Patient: sex M, age 51
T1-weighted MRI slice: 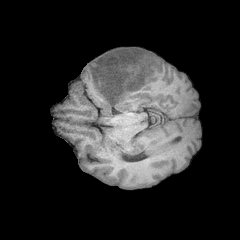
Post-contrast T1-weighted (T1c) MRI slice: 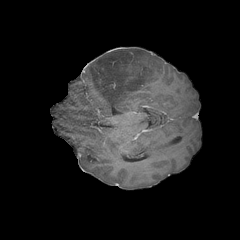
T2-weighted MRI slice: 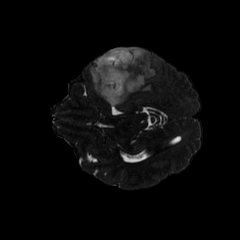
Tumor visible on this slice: yes
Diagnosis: Astrocytoma, IDH-mutant
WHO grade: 4